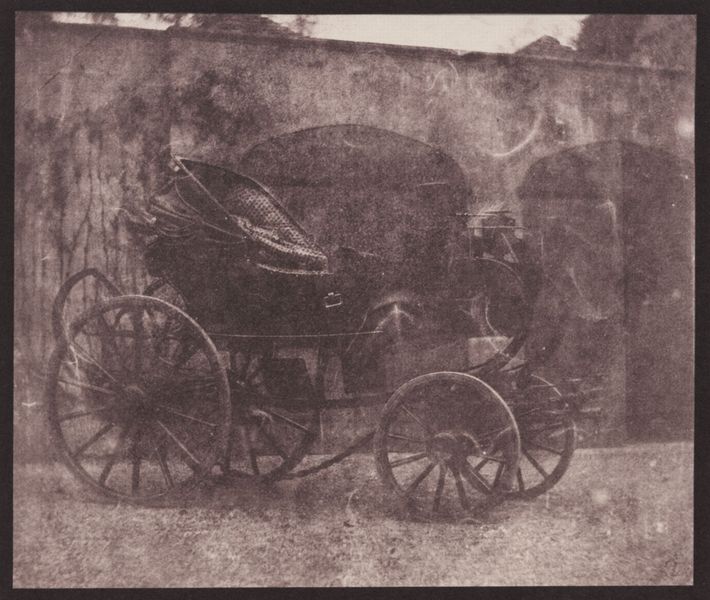
Titel: Talbots Kutsche im Hof von Lacock Abbey
Künstler: William Henry Fox Talbot
Standort: London
Institution: Science Museum
Schlagwörter: baum, feder, himmel, schatten, weiß, bäume, braun, grau, hintergrund, holz, kariert, lampe, schwarz, strasse, säule, dach, gebäude, weg, karo, alt, wand, architektur, federn, stehen, stein, ast, brücke, büsche, sträucher, boden, stoff, räder, sitz, ansicht, bogen, italien, leer, mauer, hof, droschke, kutsche, speichen, sepia, auto, holzrad, rad, wagen, krieg, polster, detail, gestell, tor, unscharf, foto, fotografie, photographie, bögen, schnalle, offen, kreuz, schwarz-weiß, coupe, kutscher, deichsel, photo, flecken, gesims, verschwommen, putz, anhänger, leder, einfahrt, achse, bode, kinderwagen, bock, nabe, aufnahme, knick, tritt, nischen, pferdekutsche, faltdach, kutschbock, verdeck, neuzeit, unschärfe, plane, speiche, verblichen, holzräder, naben, kinderwaagen, cabriolet, reisewagen, töre, 19.jh., kabrio, kaletsche, deistel, federung, kidnerwagen, wgen, remise, felgen